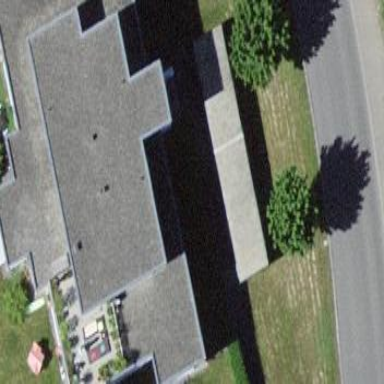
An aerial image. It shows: Apartment building with flat roof.